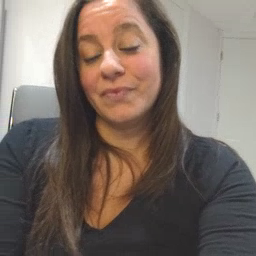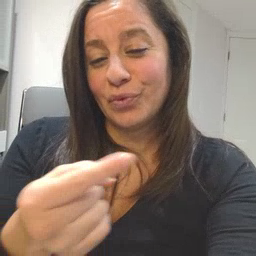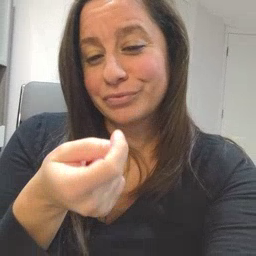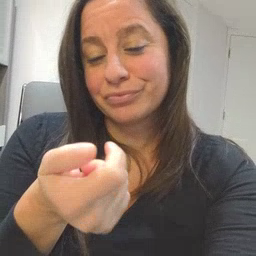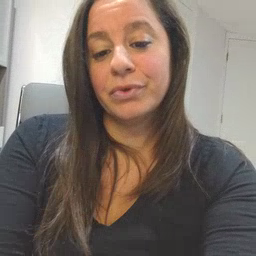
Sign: owie